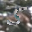
Label: 5